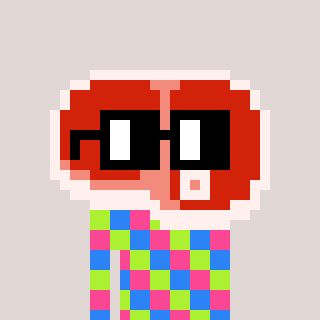
a pixel art character with square black glasses, a steak-shaped head and a grayscale-colored body on a warm background